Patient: sex M, age 66
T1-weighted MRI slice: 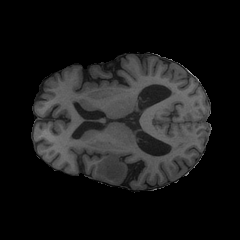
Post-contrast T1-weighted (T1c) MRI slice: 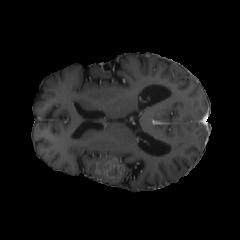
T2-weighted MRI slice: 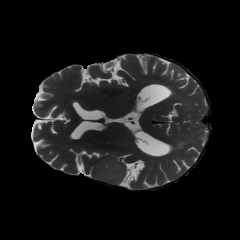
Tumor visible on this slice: yes
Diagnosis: Glioblastoma, IDH-wildtype
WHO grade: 4